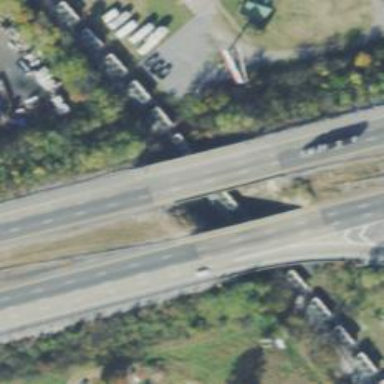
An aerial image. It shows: Bridge over motorway.